Question: This is a follow-up to my earlier question: <URL>
In an attempt to better clarify the issue, I've boiled my code down to about ~30 LOC and have removed as much processing out of the flowgraph as possible.
The issue that I'm having is that, although the USRP is tuned to a frequency only once, I'm fully aware that a certain amount of "junk" samples are to be expected when I first stream samples after a retune, but that's not what we're seeing here. We're seeing a significant amount of junk samples (~50,000) for each run of an existing, connected flowgraph.
Running the flowgraph and then handing data in Python is somewhat uncommon, but introduced in the tutorial as a valid way to interact with GNU Radio <URL>
I'd like to understand what part of the GNU Radio flowgraph logic creates this "hiccup" of voltage each time I call run() on it, whereas having it stream constantly (calling run only once, like 'uhd_fft') does not display the same behavior.

...produced with this code:
'''
import numpy as np
from gnuradio import gr, uhd, blocks
import matplotlib.pyplot as plt
class topblock(gr.top_block):
def __init__(self, freq=700e6, rate=1e6, nsamps=100000):
gr.top_block.__init__(self)
self.u = uhd.usrp_source(device_addr="", stream_args=uhd.stream_args('fc32'))
self.u.set_center_freq(freq)
self.u.set_samp_rate(rate)
self.head = blocks.head(gr.sizeof_gr_complex, int(nsamps))
self.vsink = blocks.vector_sink_c()
self.connect(self.u, self.head, self.vsink)
tb = topblock()
fig, (freqplot, timeplot) = plt.subplots(2, sharex=True)
freqplot.set_title("Frequency domain")
timeplot.set_title("Time domain")
def plot():
tb.run()
data = np.array(tb.vsink.data())
shifted_fft = np.fft.fftshift(np.fft.fft(data))
dBm = 20*np.log10(np.abs(shifted_fft)) - 30
freqplot.plot(dBm)
timeplot.plot(np.abs(data))
tb.head.reset()
tb.vsink.reset()
def run_tb(times=10):
for _ in range(times):
plot()
plt.show(block=False)
'''
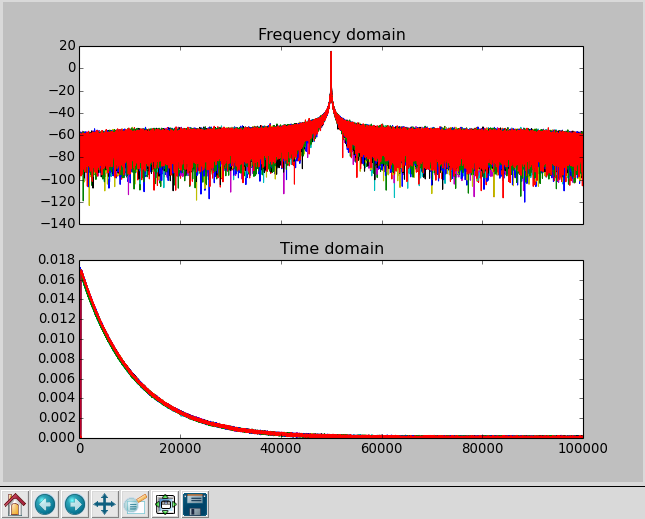
Answer: The behavior above is caused by the feature of the USRP. The hardware has an inherent DC bias for both I and Q. gr-uhd provides the function , which is on by default and enables some kind of averaging function to bring I and Q offset to 0. Here you can see I/Q plotted with auto DC correction off:

And on:

Notice that it takes almost 50,000 samples to zero out the DC offset.
The fact that UHD "forgets" its DC correction setting each time the flowgraph exits means that we have to deal with this pulse and the ensuing slow correction each time, even if the frequency didn't change between runs. This creates a pretty big penalty for running the flowgraph from an external loop.